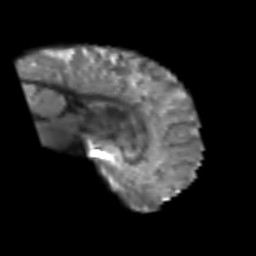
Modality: T2w
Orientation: sagittal
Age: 50
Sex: male
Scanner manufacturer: siemens
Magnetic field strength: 3 T
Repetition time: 6.1 s
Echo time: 0.101 s